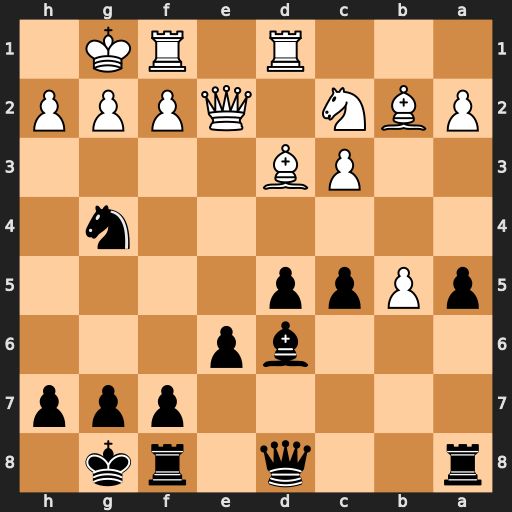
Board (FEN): r2q1rk1/5ppp/3bp3/pPpp4/6n1/2PB4/PBN1QPPP/3R1RK1
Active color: b
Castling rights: -
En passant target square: -
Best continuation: Bxh2+ Kh1 Qh4 Qxg4 Qxg4